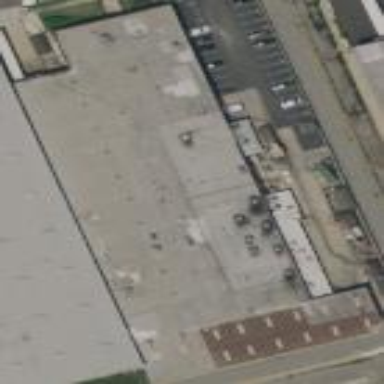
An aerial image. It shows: Factory building.